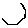
Label: hexagon